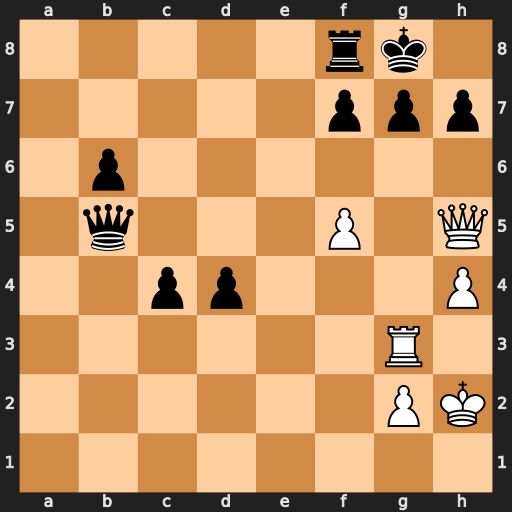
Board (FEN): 5rk1/5ppp/1p6/1q3P1Q/2pp3P/6R1/6PK/8
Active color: w
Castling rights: -
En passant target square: -
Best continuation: Rxg7+ Kxg7 f6+ Kxf6 Qxb5